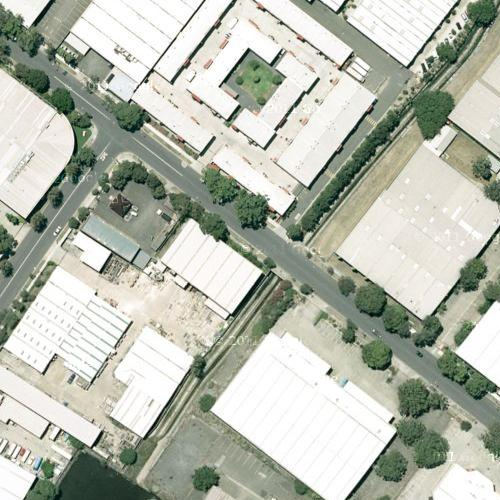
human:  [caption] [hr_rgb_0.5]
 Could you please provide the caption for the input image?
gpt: Some roads with plants on the roadside go through the industrial area .

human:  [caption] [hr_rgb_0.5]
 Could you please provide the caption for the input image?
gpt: An industrial area with many white buildings and some roads go through this area .

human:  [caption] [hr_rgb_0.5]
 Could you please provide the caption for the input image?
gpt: This is an industrial area with some different white buildings .

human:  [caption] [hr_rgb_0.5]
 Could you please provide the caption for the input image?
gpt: An industrial area with many white buildings and some roads go through this area .

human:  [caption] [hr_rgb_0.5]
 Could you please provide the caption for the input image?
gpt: There are some white buildings in the industrial area with some roads go through .